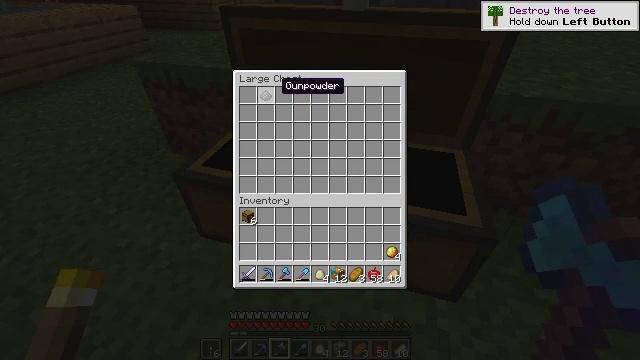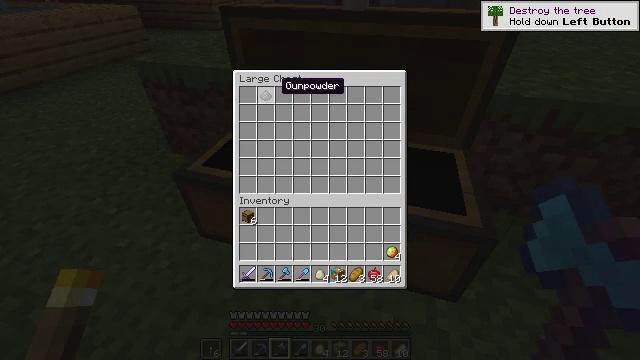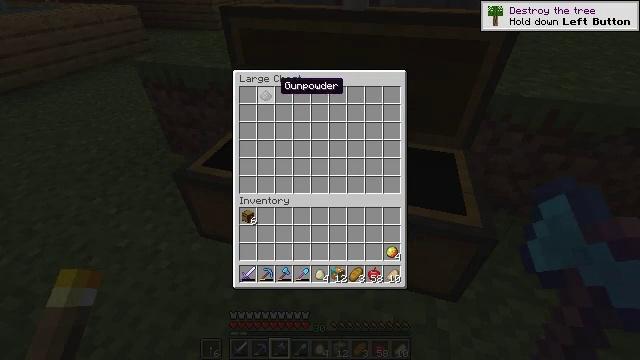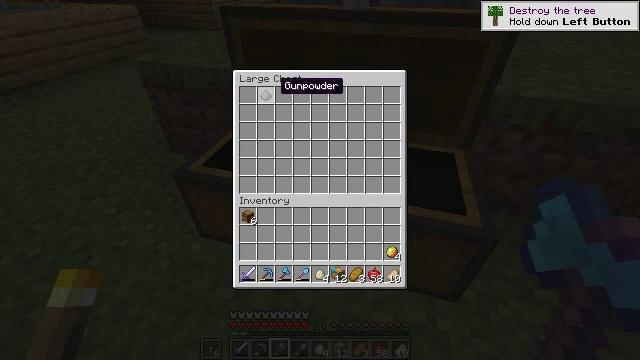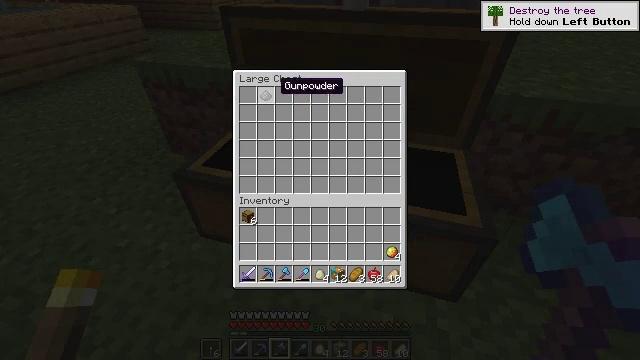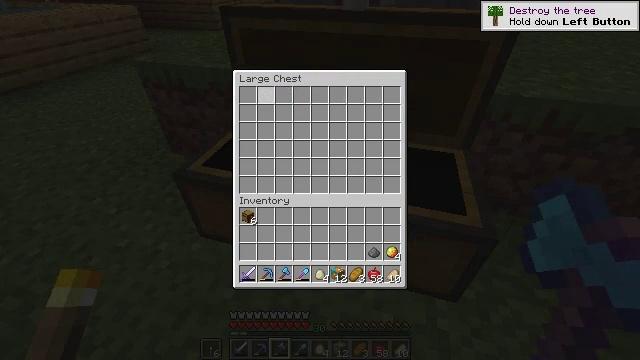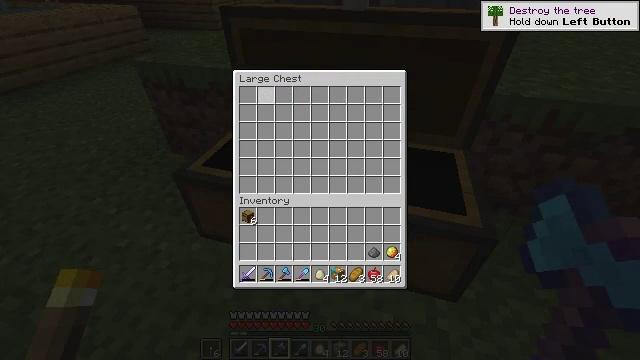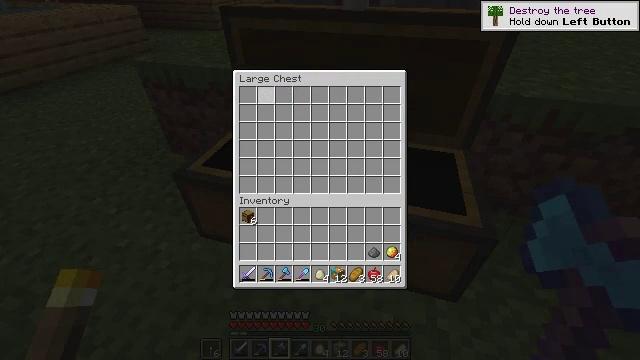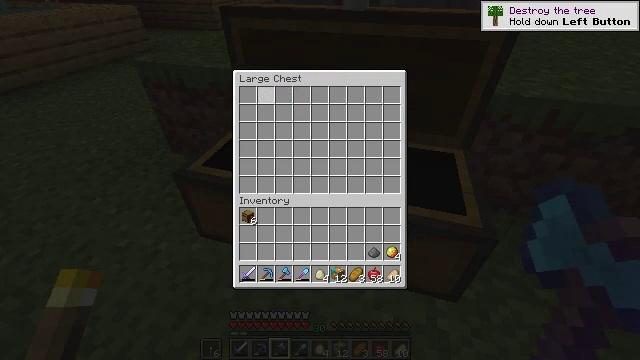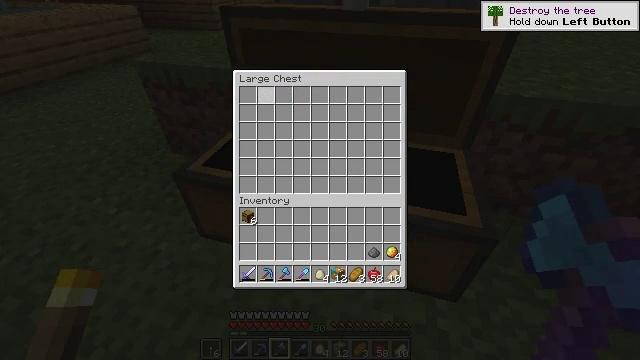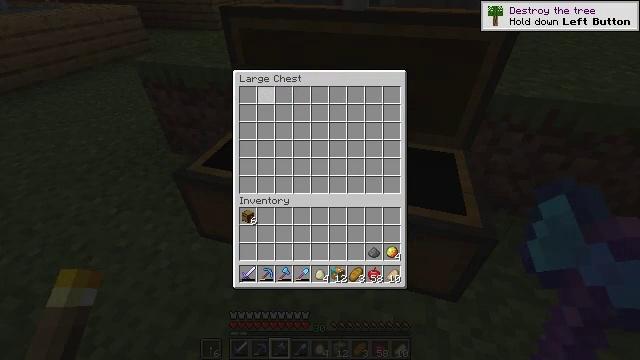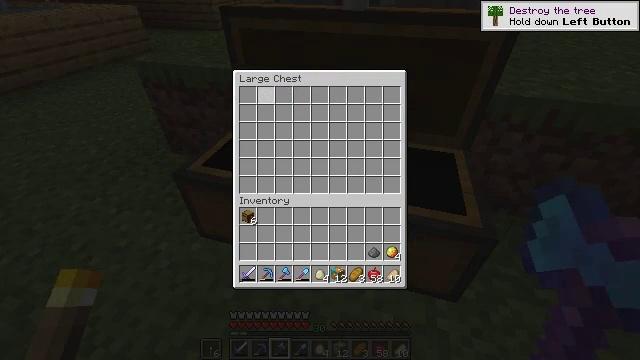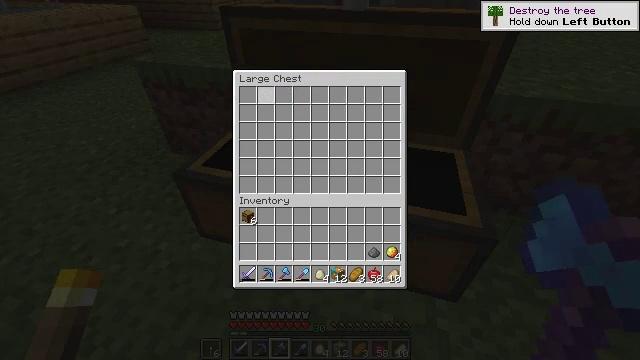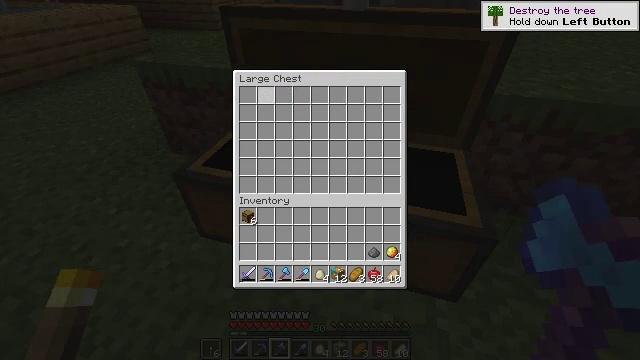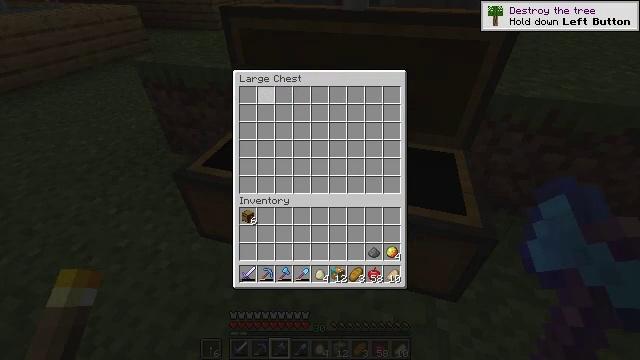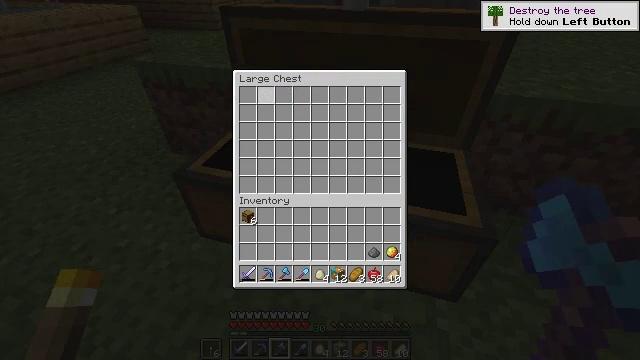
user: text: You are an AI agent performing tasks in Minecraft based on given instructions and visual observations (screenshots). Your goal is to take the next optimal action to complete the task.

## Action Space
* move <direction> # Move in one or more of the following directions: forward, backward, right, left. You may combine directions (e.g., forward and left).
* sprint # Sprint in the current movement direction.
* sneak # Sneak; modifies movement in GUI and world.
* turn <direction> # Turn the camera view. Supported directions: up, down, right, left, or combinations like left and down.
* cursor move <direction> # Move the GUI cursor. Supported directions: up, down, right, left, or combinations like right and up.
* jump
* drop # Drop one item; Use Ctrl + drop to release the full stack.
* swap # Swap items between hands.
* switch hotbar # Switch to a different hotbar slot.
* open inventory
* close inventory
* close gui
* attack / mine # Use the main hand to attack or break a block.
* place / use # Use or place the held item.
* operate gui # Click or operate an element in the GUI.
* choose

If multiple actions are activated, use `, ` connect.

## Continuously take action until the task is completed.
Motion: motion action
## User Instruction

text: Attack the chest to pick it up.
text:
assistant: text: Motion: sneak
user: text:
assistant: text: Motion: sneak
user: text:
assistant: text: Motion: sneak
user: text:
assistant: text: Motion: sneak
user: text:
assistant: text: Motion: sneak, operate gui
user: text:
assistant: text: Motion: sneak, operate gui
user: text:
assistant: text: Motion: sneak, operate gui
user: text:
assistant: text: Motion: sneak, operate gui
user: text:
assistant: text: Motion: sneak
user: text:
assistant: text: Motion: sneak
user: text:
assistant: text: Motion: sneak
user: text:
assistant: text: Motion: sneak
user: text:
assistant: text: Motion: sneak
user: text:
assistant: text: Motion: no_op
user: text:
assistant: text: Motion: no_op
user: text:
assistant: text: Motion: no_op
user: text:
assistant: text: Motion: no_op
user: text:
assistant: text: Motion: no_op
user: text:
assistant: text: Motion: no_op
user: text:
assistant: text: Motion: close gui
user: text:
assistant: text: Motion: no_op
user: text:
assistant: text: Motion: turn left
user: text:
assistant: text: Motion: turn left and down
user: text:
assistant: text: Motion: turn left and down
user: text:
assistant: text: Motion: no_op
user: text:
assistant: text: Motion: attack / mine
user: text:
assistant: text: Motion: attack / mine
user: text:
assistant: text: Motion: attack / mine
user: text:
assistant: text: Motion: attack / mine
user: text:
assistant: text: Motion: attack / mine